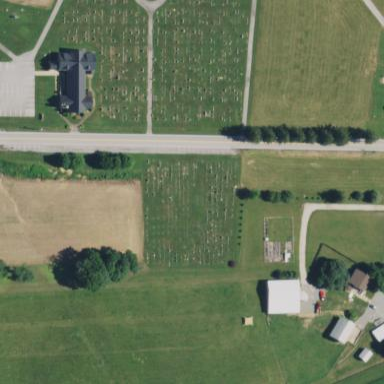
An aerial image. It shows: Cemetery.